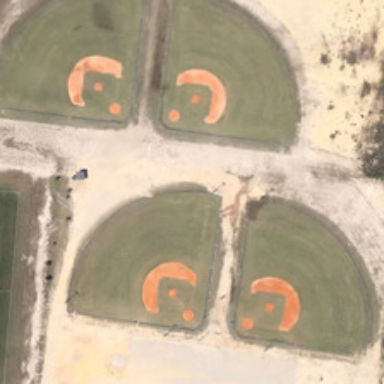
Four baseball fields are near some green plants .